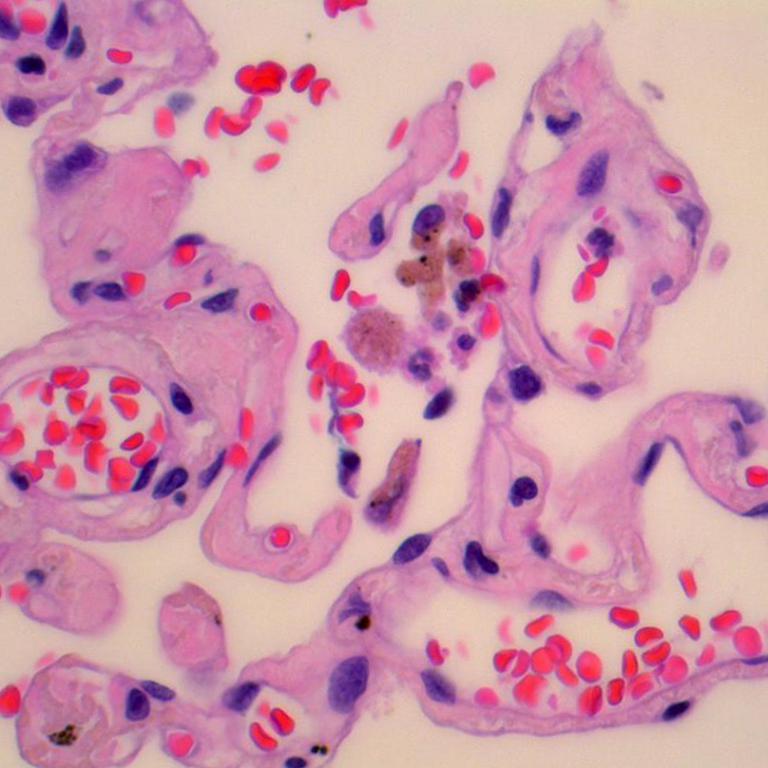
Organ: lung
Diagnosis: benign